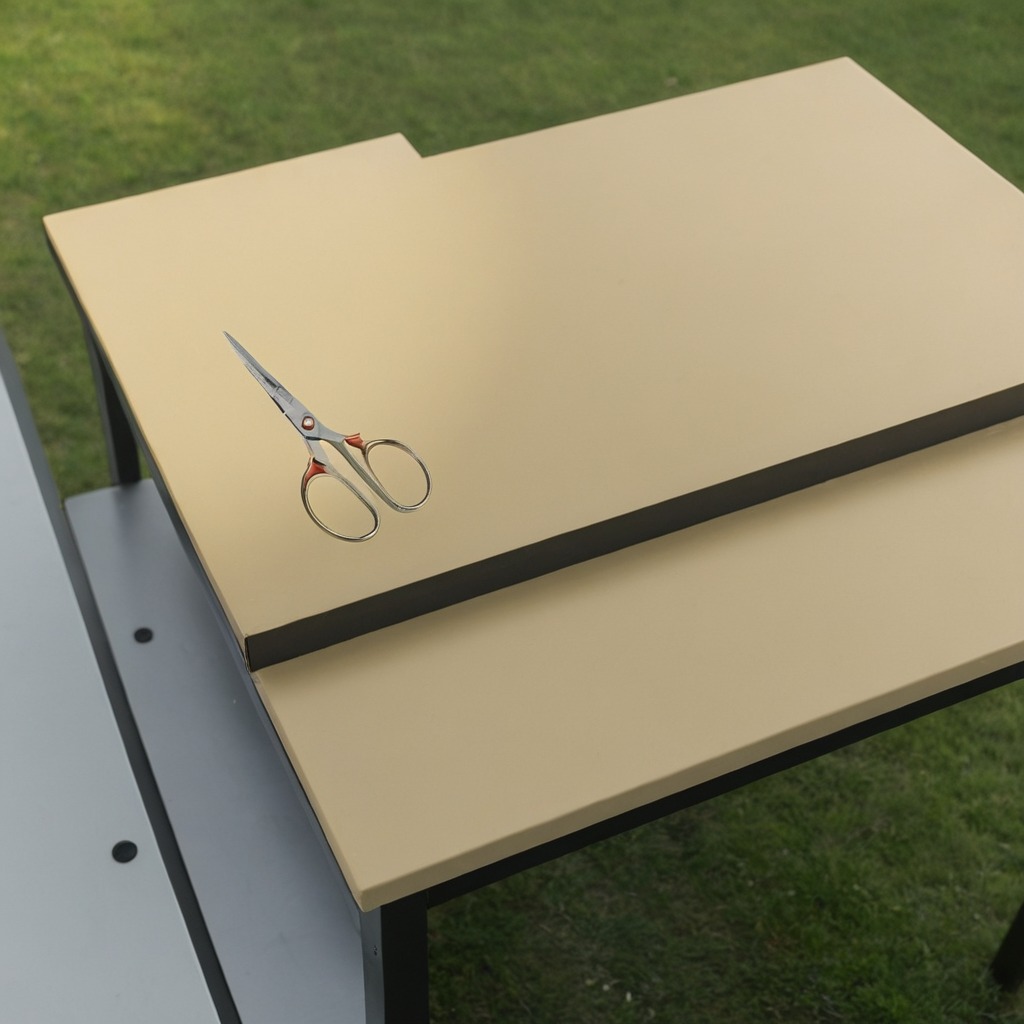
A scissor lies on a clean utility table in a temporary outdoor tool station afternoon light present textured surface